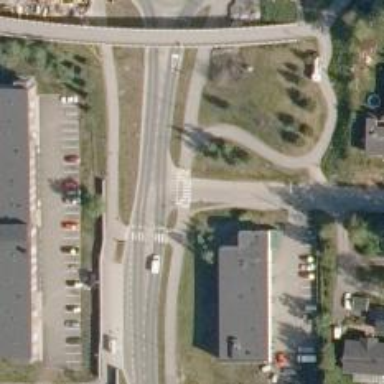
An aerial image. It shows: Road with "give way" sign.